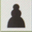
Piece: bP